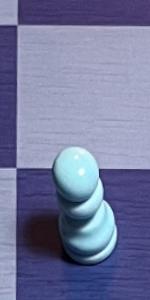
Label: Pawn_White